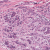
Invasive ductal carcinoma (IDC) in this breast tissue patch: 1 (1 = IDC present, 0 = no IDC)